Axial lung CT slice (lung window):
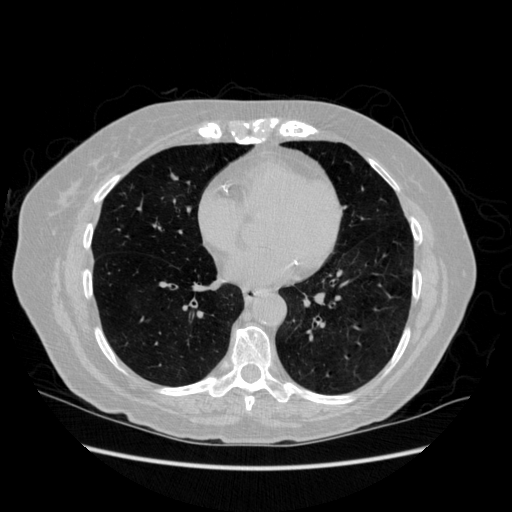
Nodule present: yes
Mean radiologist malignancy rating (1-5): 2.667